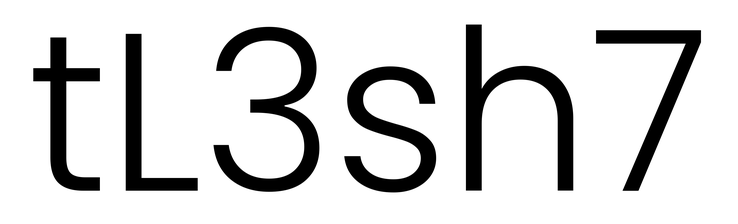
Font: Poppins-Light